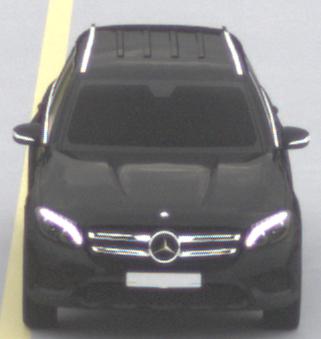
Make: Mercedes-Benz
Model: GLC 250
Detailed model: GLC (253)
Model produced from: 2015/09
Model produced until: 2018/05
Doors: 5
Color: black
Road condition: dry road
Daytime: morning or afternoon
Contrast: low contrast